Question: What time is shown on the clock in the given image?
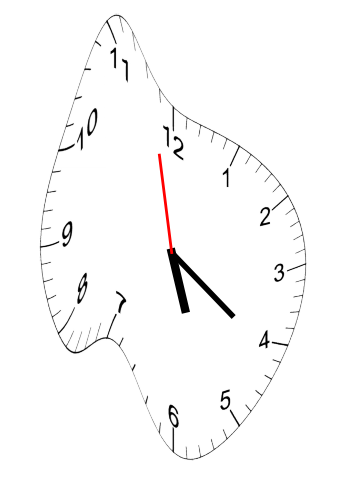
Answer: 05:20:58